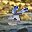
Label: 8